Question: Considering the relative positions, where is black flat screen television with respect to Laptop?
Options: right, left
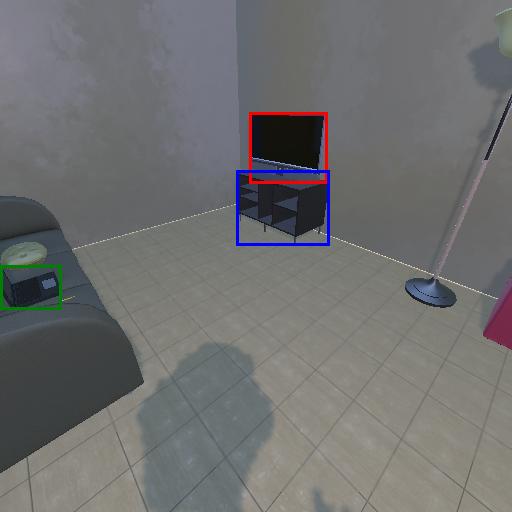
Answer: right